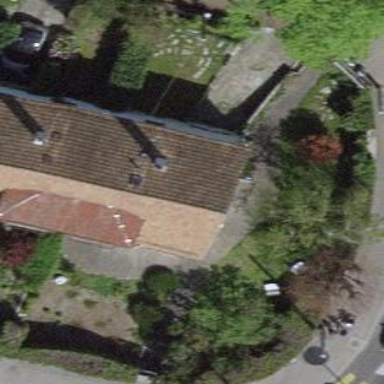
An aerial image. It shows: Garden surrounded by fence.